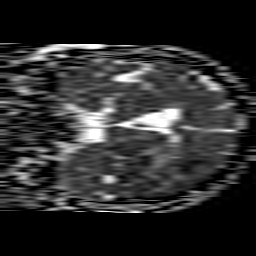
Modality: ADC
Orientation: coronal
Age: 64
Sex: male
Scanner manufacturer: philips
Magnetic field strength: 1.5 T
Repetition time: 3.792 s
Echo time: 0.09257 s